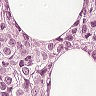
Metastatic tissue present: yes